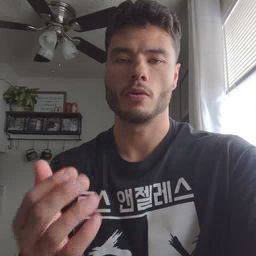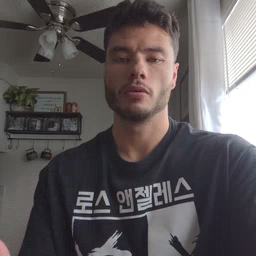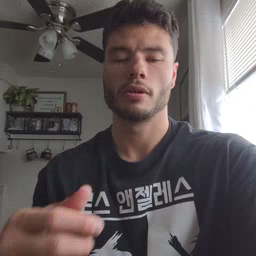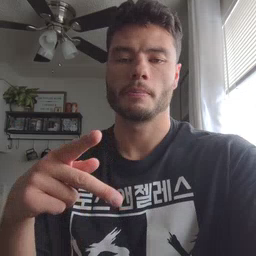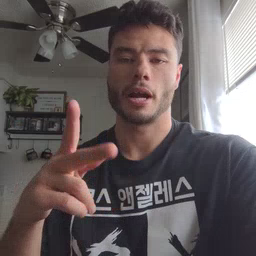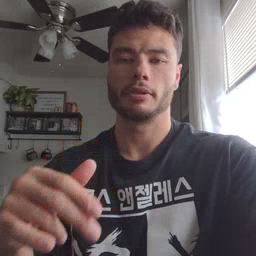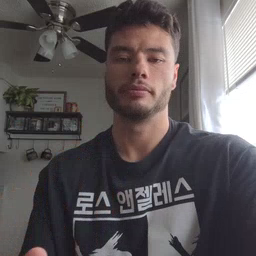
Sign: puppy